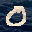
Label: 0